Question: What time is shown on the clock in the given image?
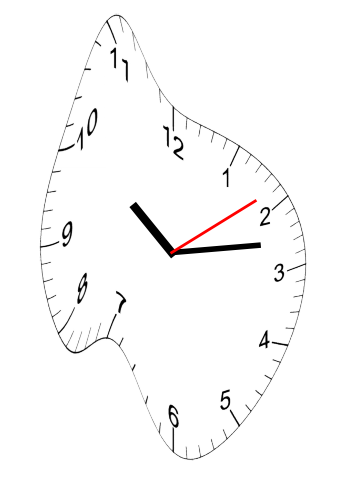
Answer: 10:13:09